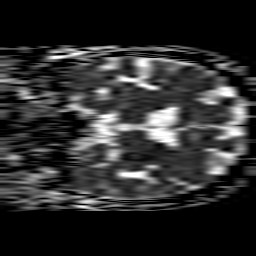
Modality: ADC
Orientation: coronal
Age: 76
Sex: female
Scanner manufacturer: philips
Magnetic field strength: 1.5 T
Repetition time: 3.641 s
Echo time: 0.09255 s